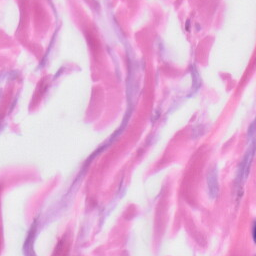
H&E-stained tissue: Skin